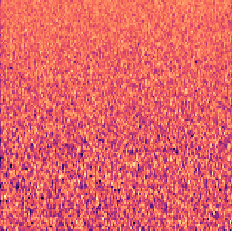
Sound class: Fire crackling